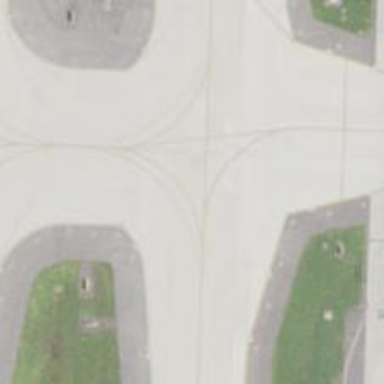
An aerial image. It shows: Image of taxiway at airport.